Question: I have a problem with my website in Internet Explorer 8, it doesn't happen in the version I have personally, but my friend tried it and showed me a screenshot.

The website is www.mikkeljohannsen.com and you're able to see the code and everything on there too of course, so I'm guessing it'll just be easier that way.
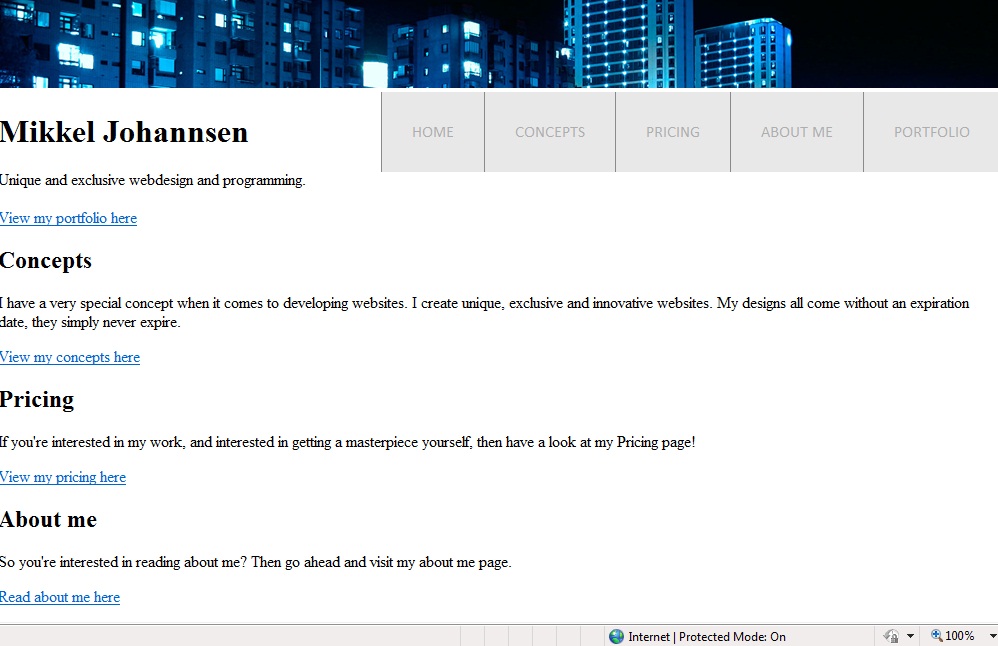
Answer: Internet Explorer 8 doesn't support many HTML5 elements like 'article', 'section' and so on. You need to look at using something like <URL> which uses Javascript to emulate HTML5 elements in browsers that don't support them.